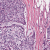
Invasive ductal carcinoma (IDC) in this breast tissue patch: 1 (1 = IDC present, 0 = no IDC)